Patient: sex F, age 62
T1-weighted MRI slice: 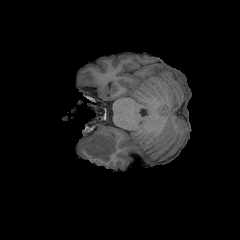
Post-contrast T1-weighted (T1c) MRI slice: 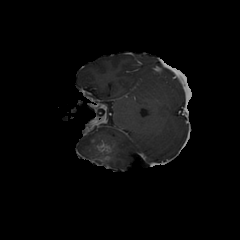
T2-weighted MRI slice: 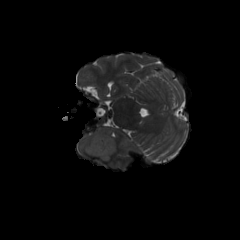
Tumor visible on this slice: yes
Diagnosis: Glioblastoma, IDH-wildtype
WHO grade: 4